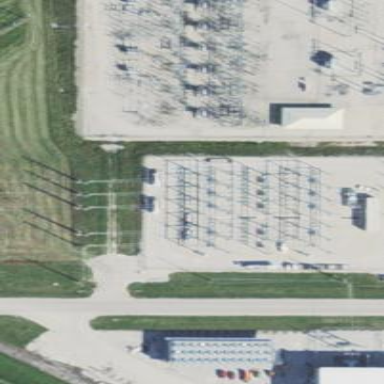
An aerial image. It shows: Transmission-level power substation.